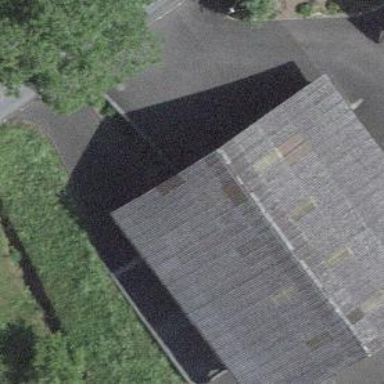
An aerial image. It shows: Building.